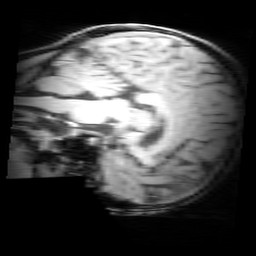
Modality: MP2RAGE
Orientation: sagittal
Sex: male
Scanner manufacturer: siemens
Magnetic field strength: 3 T
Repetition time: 5 s
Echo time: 0.00368 s